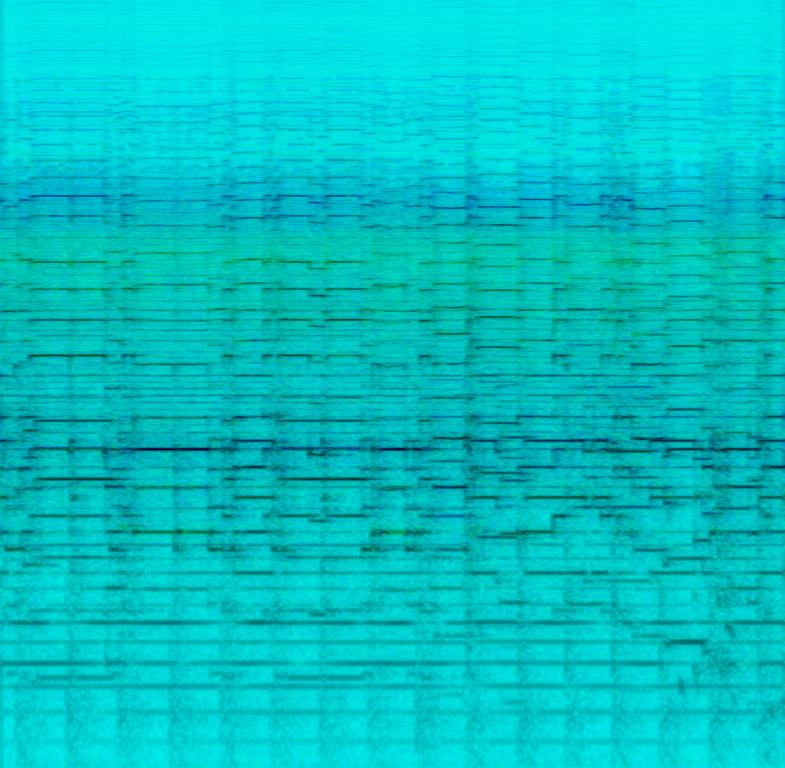
The low quality recording features a live performance of a traditional song that consists of leg tapping sounds, giving a rhythm to a bagpipe melody. There are some laughing sounds in the background. It sounds passionate and the recording is in mono and noisy.